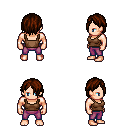
a pixel art fantasy rpg character, male body template, human, light skin, brown pirate shirt, magenta pants, brown bangs hairstyle, four views (front, back, left, right), 2x2 character sprite sheet, small pixel art, hard edges, no anti-aliasing